Brain MRI, t1w sequence, axial 2D slice.
Patient: age 34, sex F, weight 95 kg, height 1.95 m
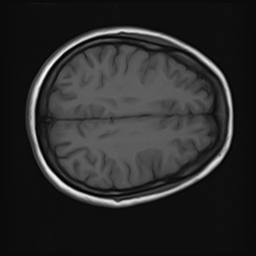